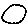
Label: circle